Question: I have installed Android SDK on my Eclipse JavaEE.

The problem is when I click on windows, it does not have Android SDK and ADV Manager in the menu bar.
Can you help me what did I miss?
I have done all the steps described in <URL>.
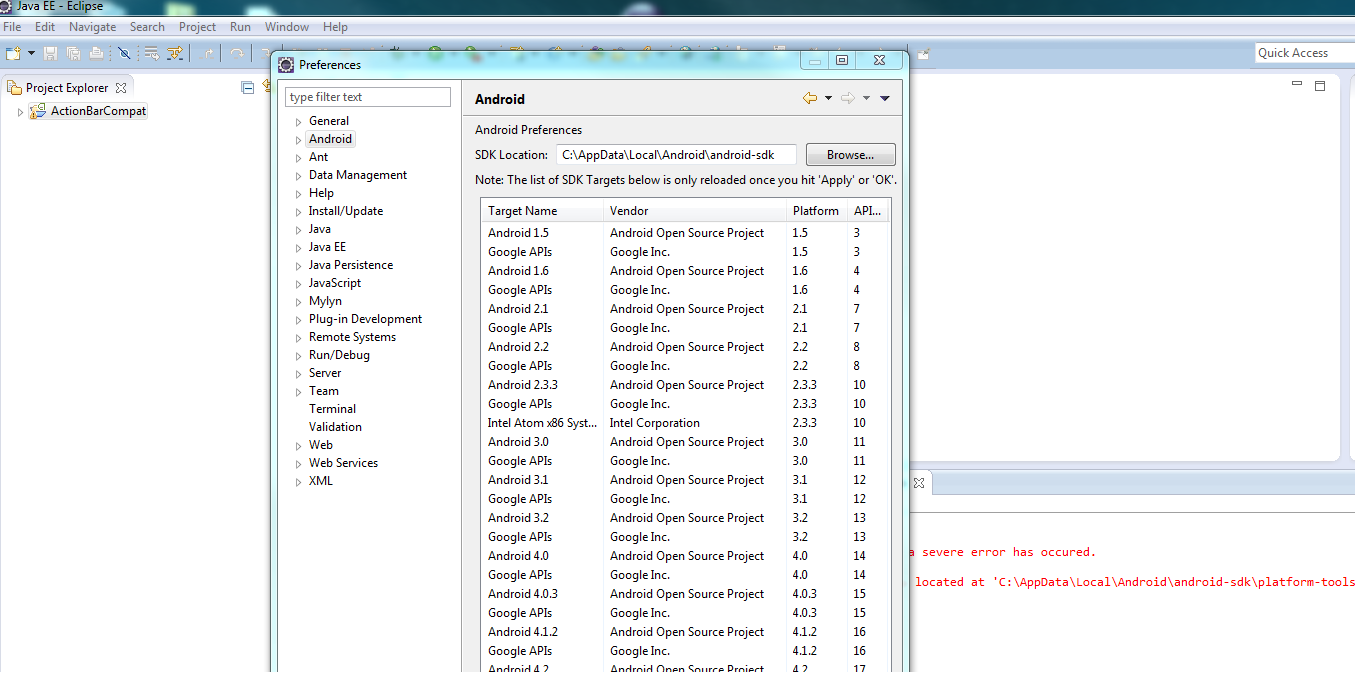
Answer: You must have figured it out on your eclipse menu bar go to
1) window
2) customize perspective
3) command group availability tab
on the check box android SDK and AVD manager check it
4) click on ok
That should work.